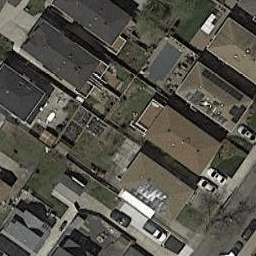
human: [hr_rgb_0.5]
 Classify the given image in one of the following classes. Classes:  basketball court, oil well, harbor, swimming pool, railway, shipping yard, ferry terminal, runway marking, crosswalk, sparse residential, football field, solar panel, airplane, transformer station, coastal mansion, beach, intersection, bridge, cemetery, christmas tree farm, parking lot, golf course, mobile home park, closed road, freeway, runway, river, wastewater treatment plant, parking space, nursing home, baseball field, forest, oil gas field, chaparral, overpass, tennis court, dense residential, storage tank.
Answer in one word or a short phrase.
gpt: dense residential